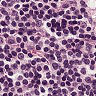
Metastatic tissue present: no